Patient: sex M, age 80
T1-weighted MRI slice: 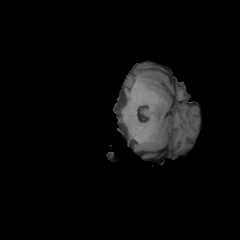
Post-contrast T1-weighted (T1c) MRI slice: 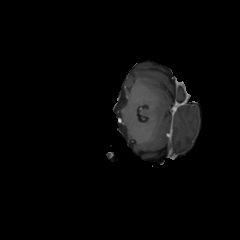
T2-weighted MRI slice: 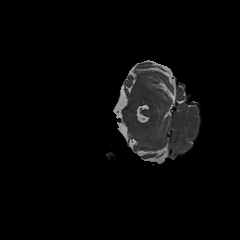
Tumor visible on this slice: no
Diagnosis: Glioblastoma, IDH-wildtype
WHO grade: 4